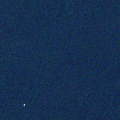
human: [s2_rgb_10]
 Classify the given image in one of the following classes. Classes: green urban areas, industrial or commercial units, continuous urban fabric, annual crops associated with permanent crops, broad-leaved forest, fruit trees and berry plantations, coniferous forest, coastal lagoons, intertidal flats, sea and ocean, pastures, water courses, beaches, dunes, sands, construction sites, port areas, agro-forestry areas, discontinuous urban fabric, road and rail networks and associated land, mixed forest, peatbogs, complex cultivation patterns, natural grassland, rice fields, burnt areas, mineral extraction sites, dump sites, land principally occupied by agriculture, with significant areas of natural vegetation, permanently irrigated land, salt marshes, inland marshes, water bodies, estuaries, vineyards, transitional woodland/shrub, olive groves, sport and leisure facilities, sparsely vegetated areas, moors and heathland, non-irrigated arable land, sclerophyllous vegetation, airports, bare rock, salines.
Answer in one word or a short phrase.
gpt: sea and ocean